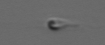
Label: flagellate_morphotype3